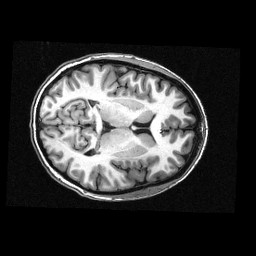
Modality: T1w
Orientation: axial
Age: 24
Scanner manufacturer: siemens
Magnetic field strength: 3 T
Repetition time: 2.3 s
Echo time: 0.00336 s